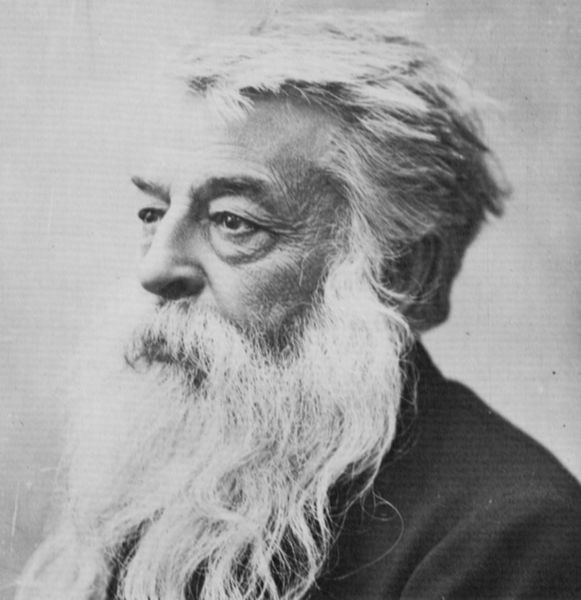
Titel: Ernest Meissonier (1815-1891), Maler
Künstler: Atelier Nadar
Institution: unbekannt
Schlagwörter: dunkel, mann, schatten, weiß, frisur, grau, haar, hell, hintergrund, licht, nase, ohr, profil, schwarz, stirn, blick, rock, alt, anzug, bart, hemd, jacke, schnurrbart, augen, falten, gesicht, kragen, lang, vollbart, bildnis, portrait, porträt, wind, figur, haare, augenbrauen, wellen, ausdruck, falte, ernst, streng, brauen, tränensäcke, foto, fotografie, alter, links, schwarz weiss, künstler, augenringe, politiker, kurz, halbprofil, gelehrter, entdecker, magenfalten, klug, zotteln, zottelig, industrieller, stumm, tränensack, porträvollbart